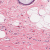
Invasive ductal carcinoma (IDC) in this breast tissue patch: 0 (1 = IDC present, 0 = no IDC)